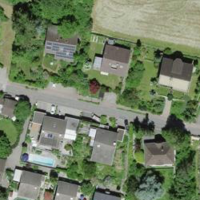
EUNIS habitat code: 55
Species observed at this site:
Fagus sylvatica